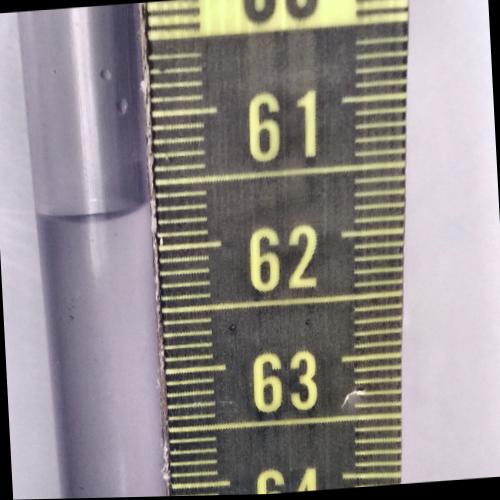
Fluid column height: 61.7 cm